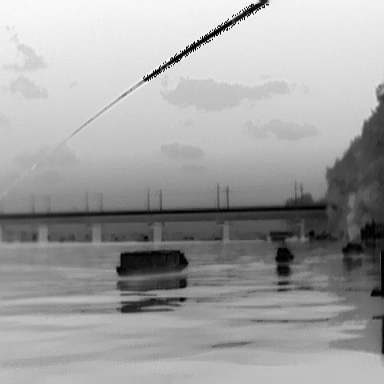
There are two warships in the infrared image.